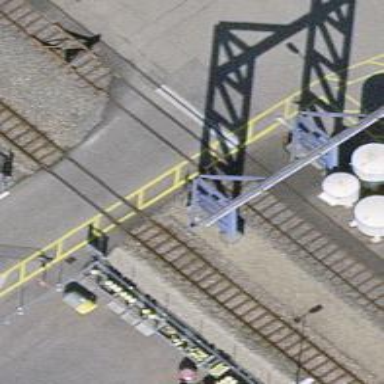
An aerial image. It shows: Railway level crossing.